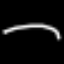
Label: line